Interaction volume radius: 10 \u00c5
Interaction volume height: 25 \u00c5
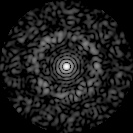
Disorder parameter: 0.8518